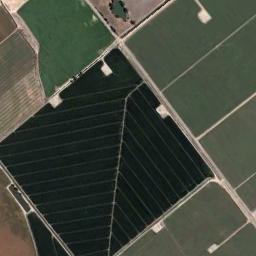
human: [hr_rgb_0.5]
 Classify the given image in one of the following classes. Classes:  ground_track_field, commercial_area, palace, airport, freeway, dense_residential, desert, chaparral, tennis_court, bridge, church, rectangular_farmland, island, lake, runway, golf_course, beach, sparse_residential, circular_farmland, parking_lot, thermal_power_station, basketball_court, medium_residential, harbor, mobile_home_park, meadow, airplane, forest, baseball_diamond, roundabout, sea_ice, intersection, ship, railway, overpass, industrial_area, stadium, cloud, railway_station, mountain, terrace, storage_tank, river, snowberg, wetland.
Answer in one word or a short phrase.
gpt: rectangular_farmland